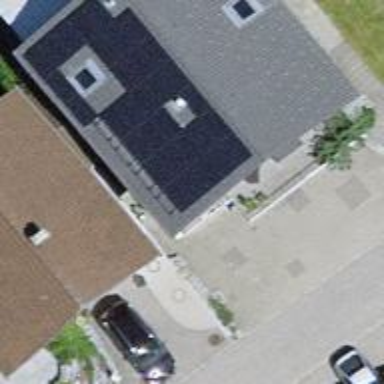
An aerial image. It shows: Detached building with gabled roof.